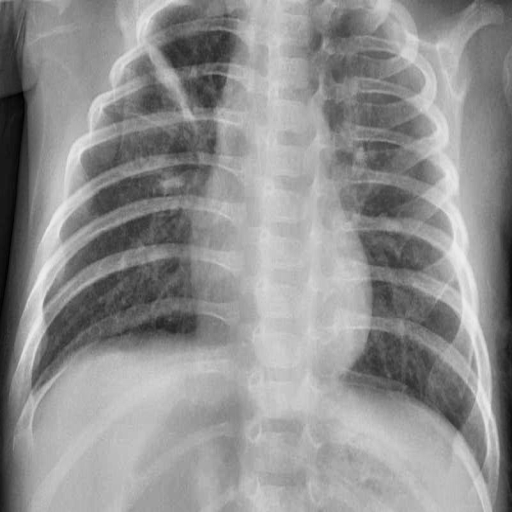
Finding: PNEUMONIA